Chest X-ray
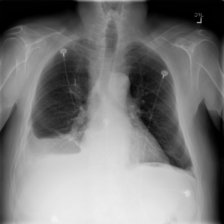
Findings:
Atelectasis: positive
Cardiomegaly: negative
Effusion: positive
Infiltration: negative
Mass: negative
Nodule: positive
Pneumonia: negative
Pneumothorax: negative
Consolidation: positive
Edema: negative
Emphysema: negative
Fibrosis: negative
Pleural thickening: negative
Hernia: negative